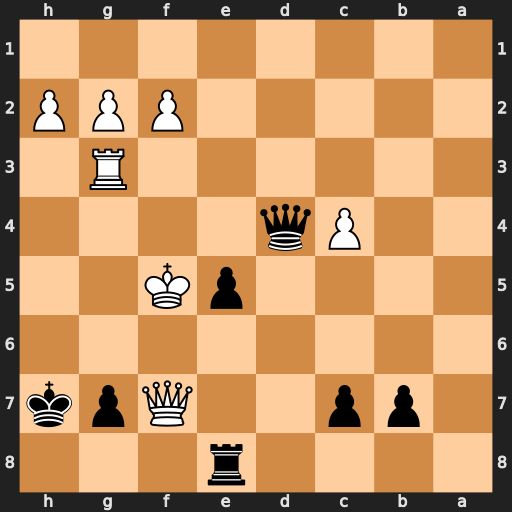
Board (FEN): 4r3/1pp2Qpk/8/4pK2/2Pq4/6R1/5PPP/8
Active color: b
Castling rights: -
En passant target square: -
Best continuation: Qf4#